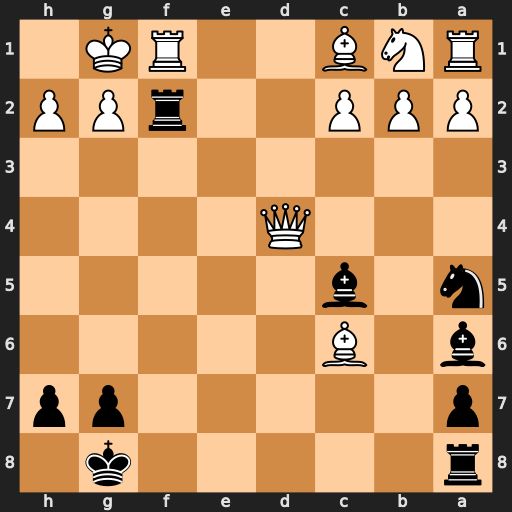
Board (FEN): r5k1/p5pp/b1B5/n1b5/3Q4/8/PPP2rPP/RNB2RK1
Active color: b
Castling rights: -
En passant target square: -
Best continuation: Rxf1#